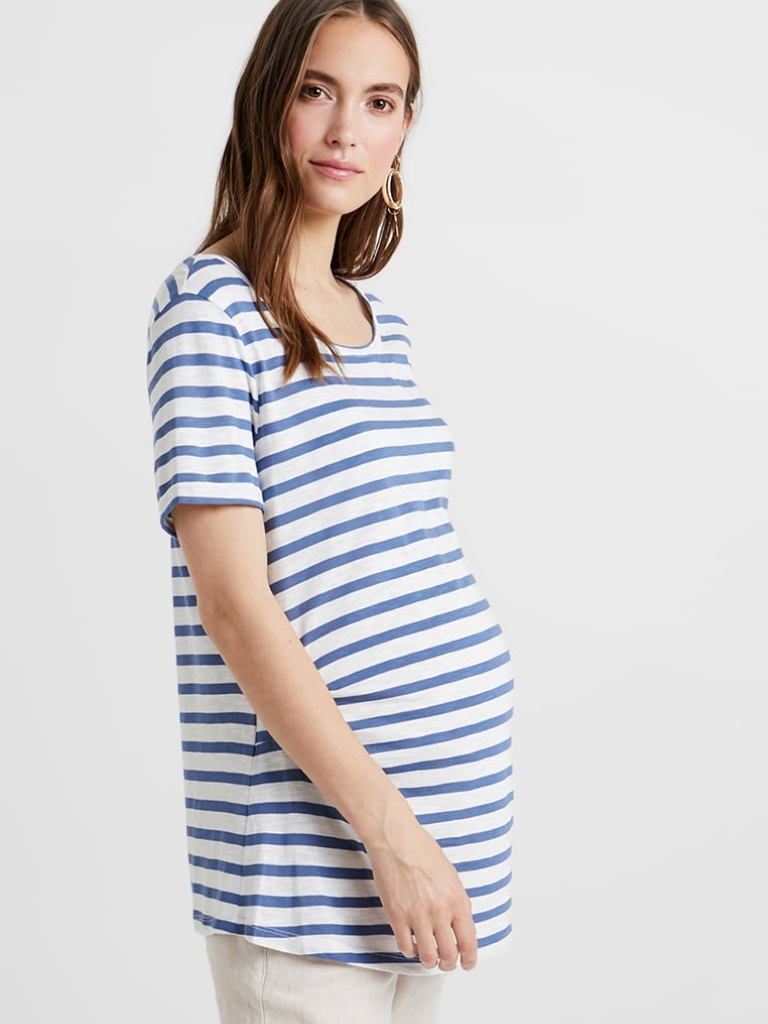
cotton loose short sleeve hip length Untucked crew t-shirt